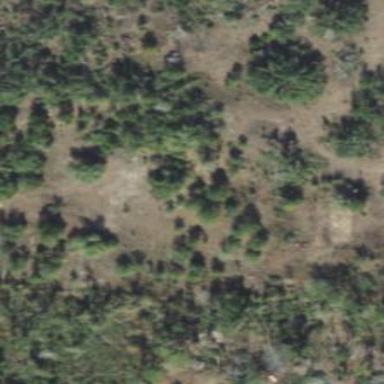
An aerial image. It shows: Patch of scrub vegetation.